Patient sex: M
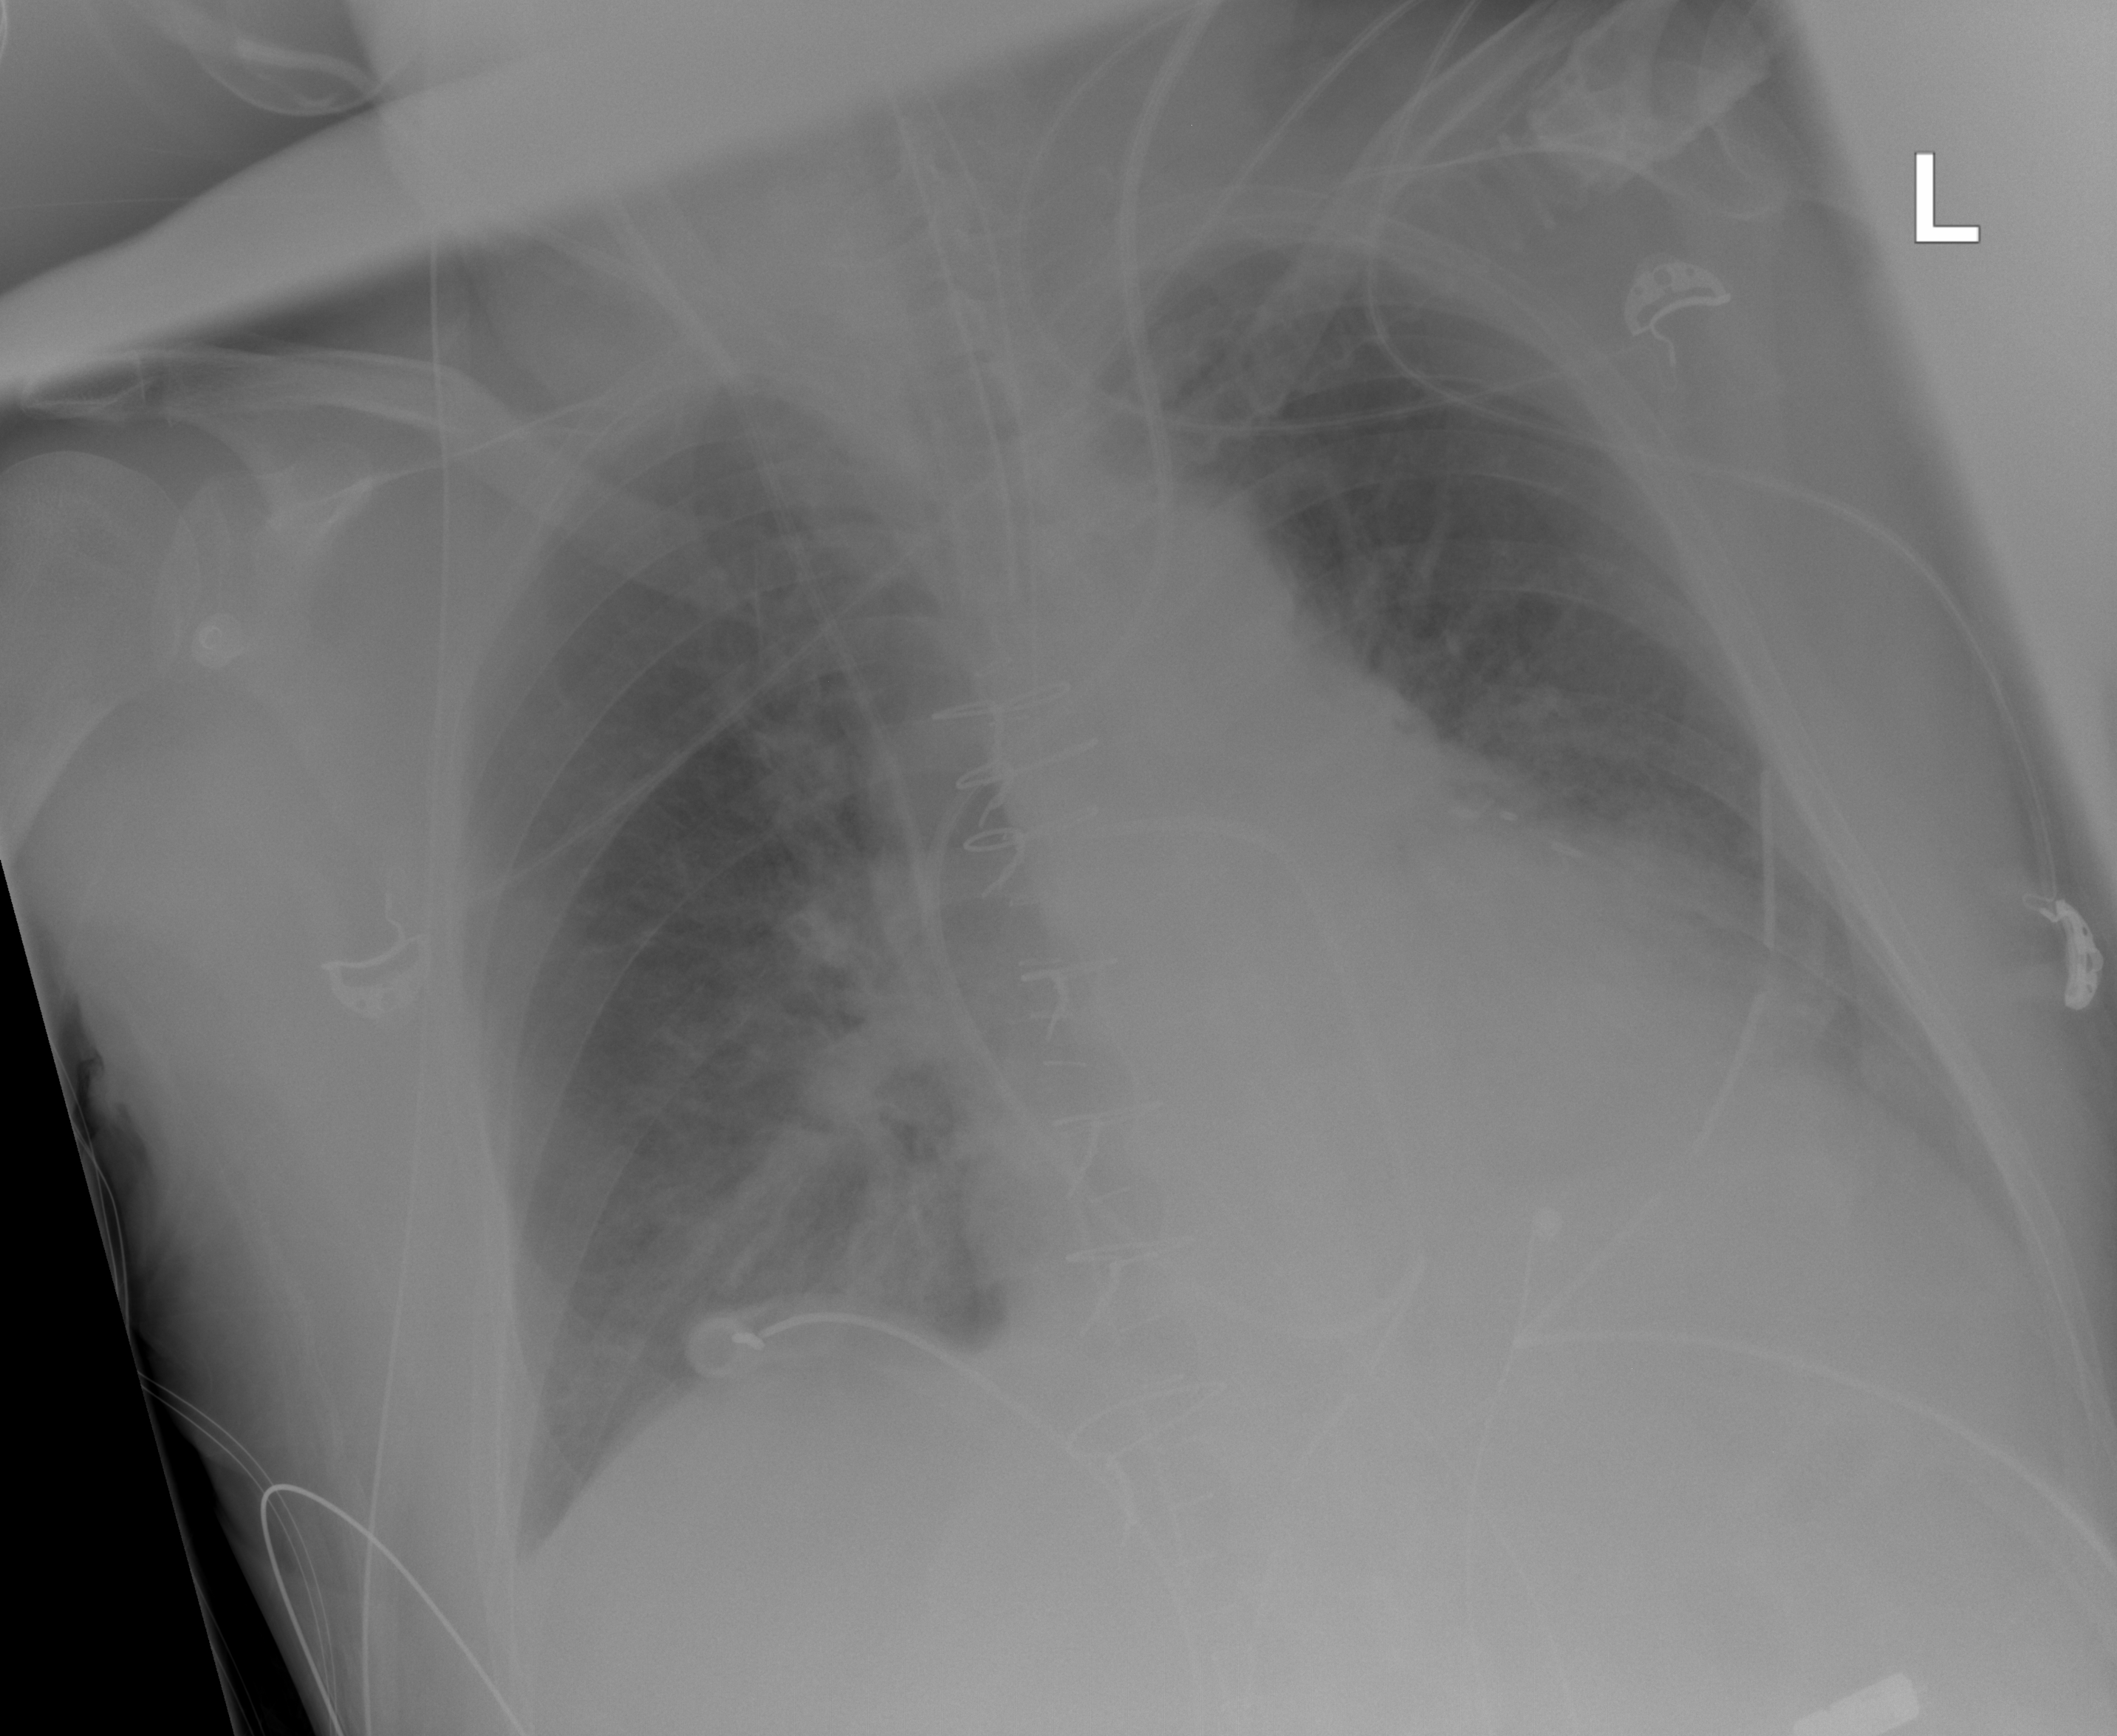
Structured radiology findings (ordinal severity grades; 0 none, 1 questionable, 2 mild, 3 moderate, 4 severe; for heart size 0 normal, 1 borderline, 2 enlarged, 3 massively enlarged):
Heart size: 2
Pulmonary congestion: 0
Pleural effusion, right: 0
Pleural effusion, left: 0
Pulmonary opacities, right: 0
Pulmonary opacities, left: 0
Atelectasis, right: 0
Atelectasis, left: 0